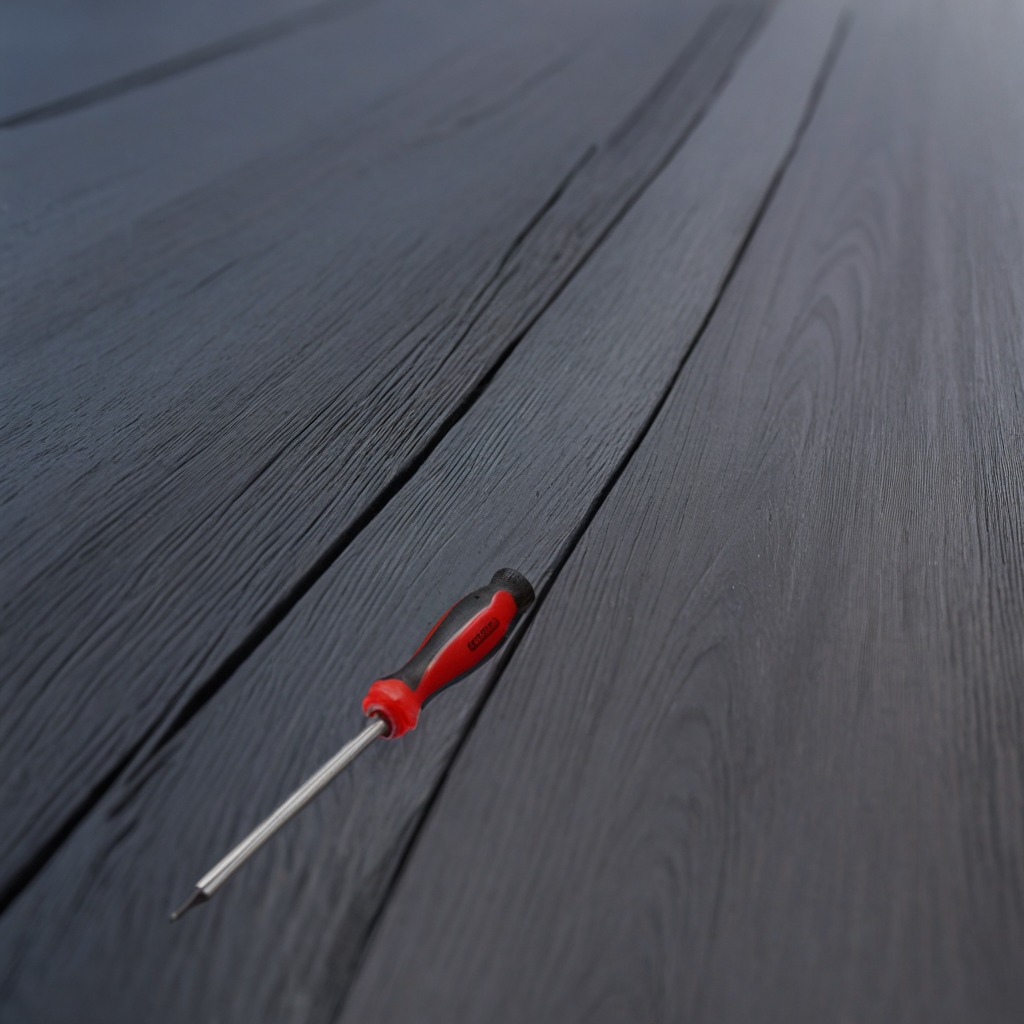
A screwdriver lying on a table in a small garage at twilight